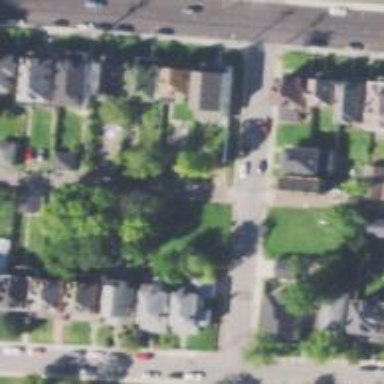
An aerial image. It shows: Neighborhood.